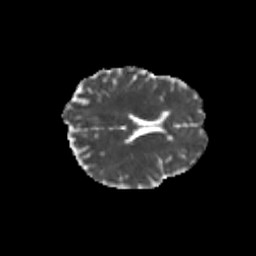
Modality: MD
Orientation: axial
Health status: healthy
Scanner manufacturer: philips
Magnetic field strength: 3 T
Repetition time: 6.964 s
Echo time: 0.092 s